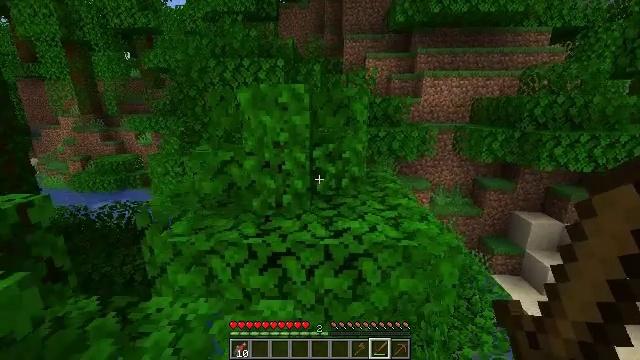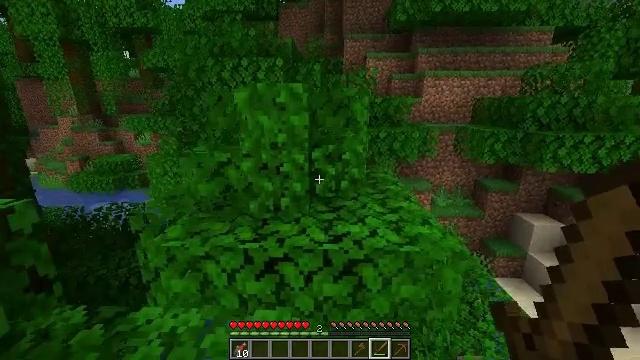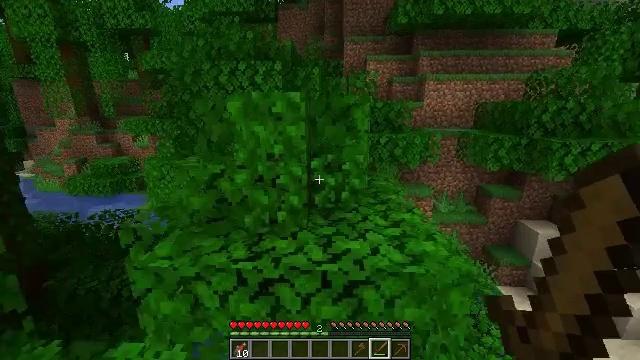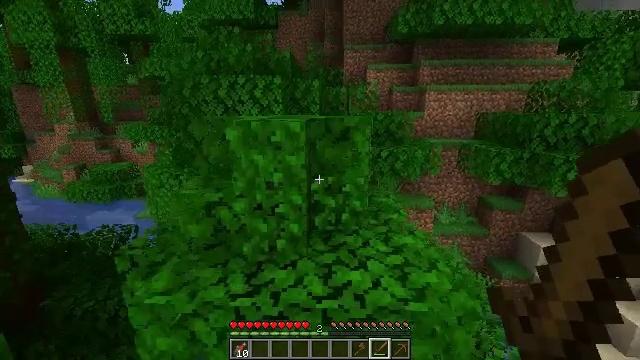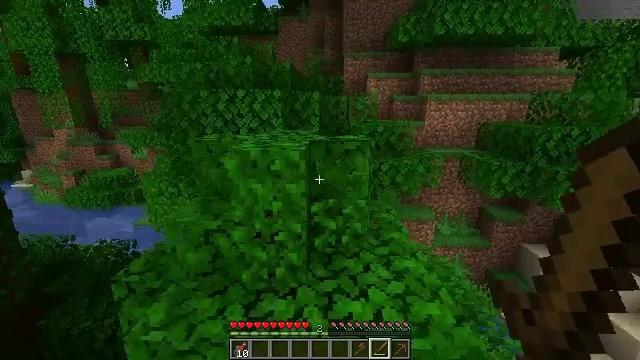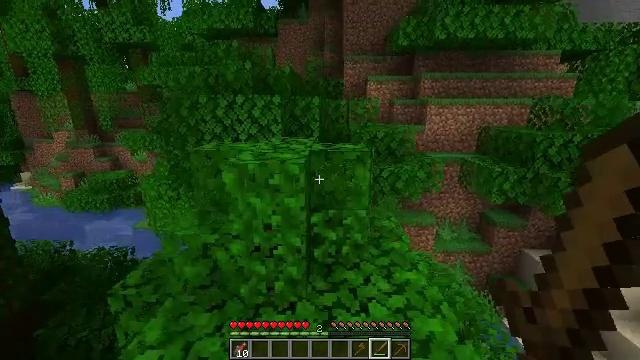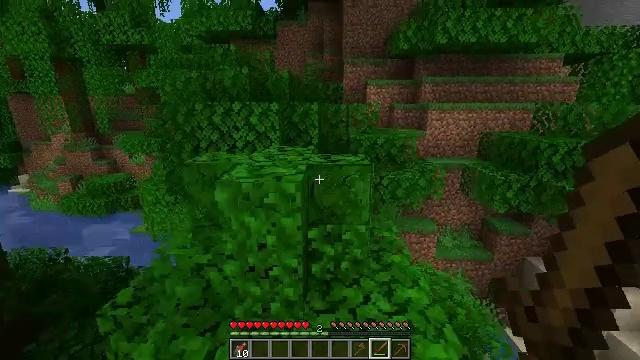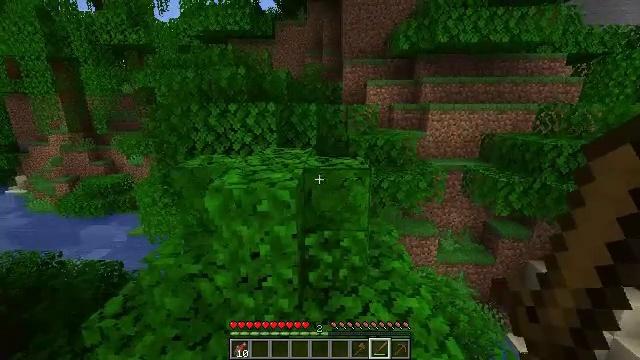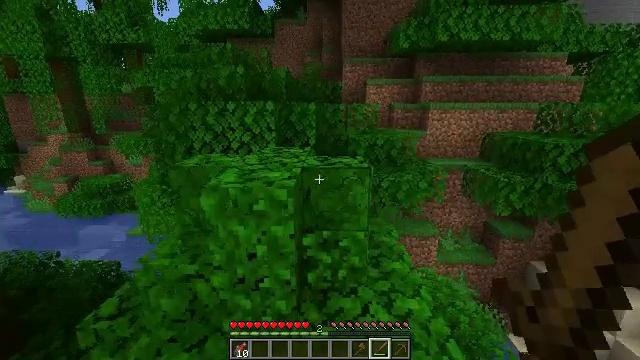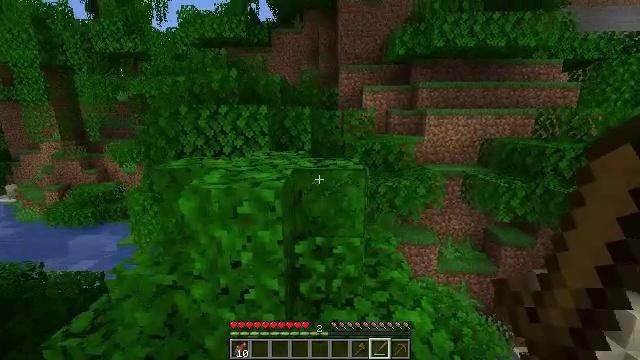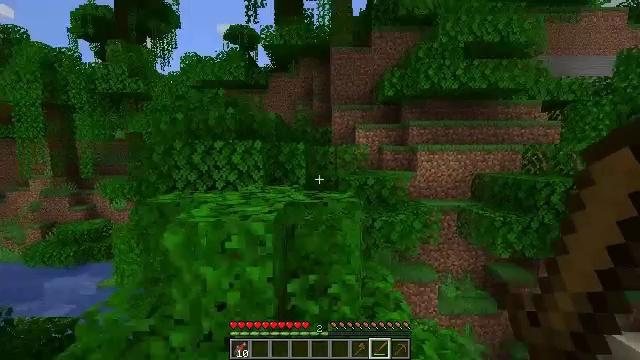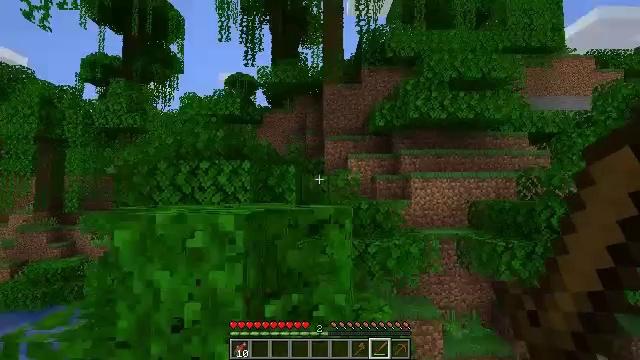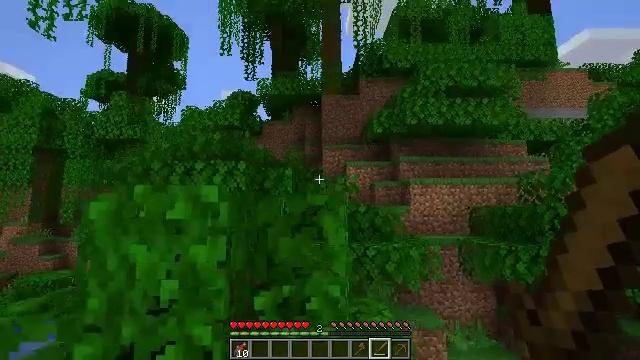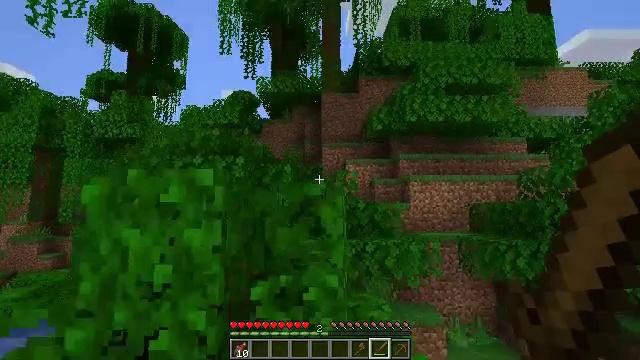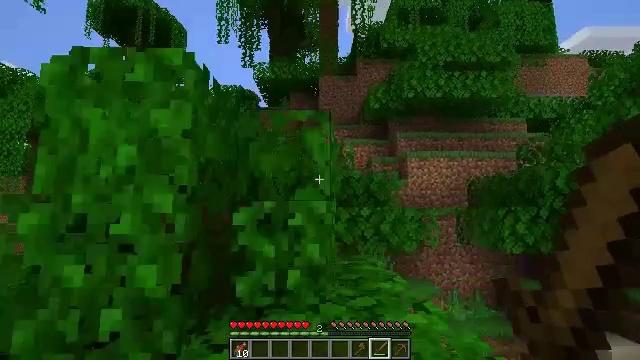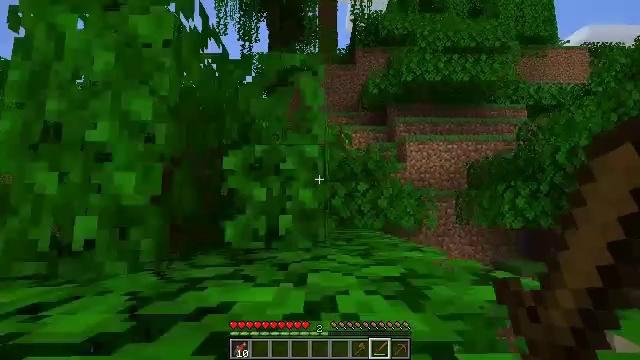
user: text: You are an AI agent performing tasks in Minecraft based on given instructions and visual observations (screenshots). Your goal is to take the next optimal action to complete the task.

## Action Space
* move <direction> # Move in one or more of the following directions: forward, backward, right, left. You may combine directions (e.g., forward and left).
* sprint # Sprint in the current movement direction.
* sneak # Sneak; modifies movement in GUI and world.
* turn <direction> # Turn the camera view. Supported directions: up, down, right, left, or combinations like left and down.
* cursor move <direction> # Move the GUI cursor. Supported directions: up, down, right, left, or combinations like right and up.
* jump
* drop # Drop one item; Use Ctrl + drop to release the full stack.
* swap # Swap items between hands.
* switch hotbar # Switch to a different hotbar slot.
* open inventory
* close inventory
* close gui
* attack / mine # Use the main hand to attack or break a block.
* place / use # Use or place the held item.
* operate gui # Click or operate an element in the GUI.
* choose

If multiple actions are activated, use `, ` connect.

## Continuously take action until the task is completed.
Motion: motion action
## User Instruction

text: Break the sand block.
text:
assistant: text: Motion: move forward
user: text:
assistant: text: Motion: move forward, jump
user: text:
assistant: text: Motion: move forward, jump
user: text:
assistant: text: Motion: move forward, jump
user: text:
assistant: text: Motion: move forward and move right, jump
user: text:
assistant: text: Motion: move forward and move right, jump
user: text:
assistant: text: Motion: move forward and move right, jump
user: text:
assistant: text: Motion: move forward and move right, jump
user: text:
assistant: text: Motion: move forward and move right, turn up, jump
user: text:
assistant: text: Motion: move forward and move right, turn right and up, jump
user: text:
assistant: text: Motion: move forward and move right, turn right and up
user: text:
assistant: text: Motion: move forward and move right, turn up
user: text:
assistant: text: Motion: move forward and move right
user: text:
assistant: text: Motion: move forward
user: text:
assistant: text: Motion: move forward
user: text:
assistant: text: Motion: move forward
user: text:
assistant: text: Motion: move forward
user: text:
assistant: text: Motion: move forward
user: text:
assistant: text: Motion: move forward
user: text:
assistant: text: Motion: move right
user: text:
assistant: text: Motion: move right
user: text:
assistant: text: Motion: move right, turn down
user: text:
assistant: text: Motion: move forward and move right, turn right and down
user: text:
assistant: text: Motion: move forward and move right, turn right and down, jump
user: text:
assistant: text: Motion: move forward, turn right and down, jump
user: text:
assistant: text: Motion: move forward, turn right and down, jump
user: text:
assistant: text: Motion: move forward, jump
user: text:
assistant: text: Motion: move forward, jump
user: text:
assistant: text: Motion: move forward, jump
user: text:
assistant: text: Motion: move forward